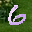
Label: 6